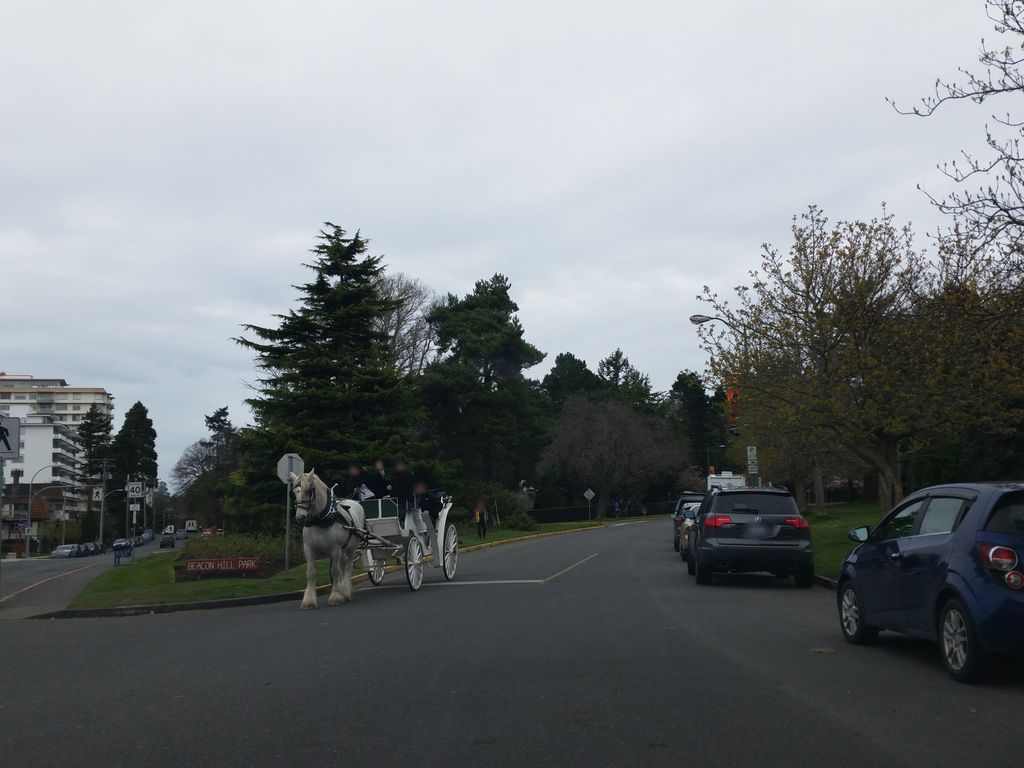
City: victoria